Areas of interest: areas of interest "Transportation stations"
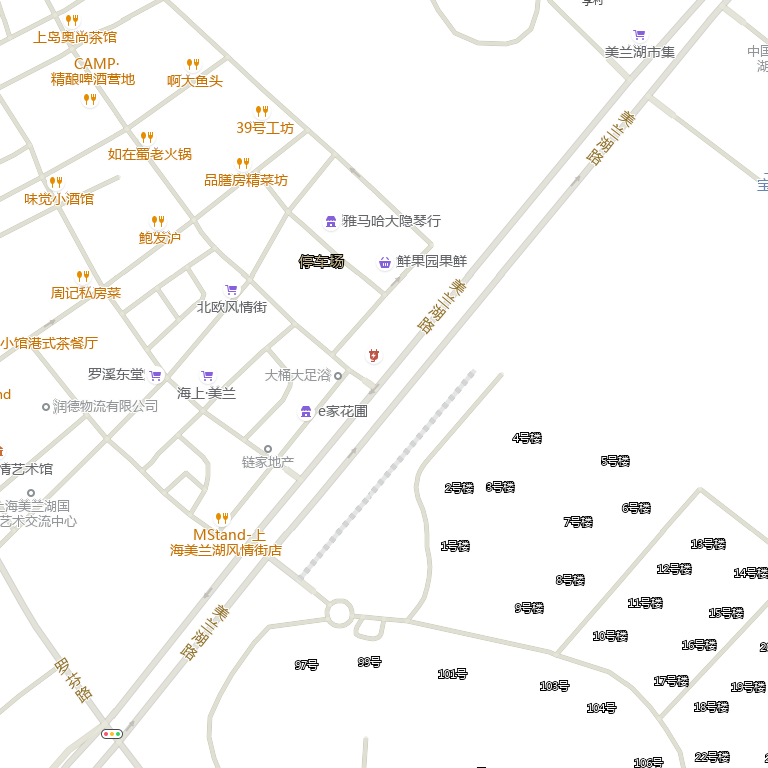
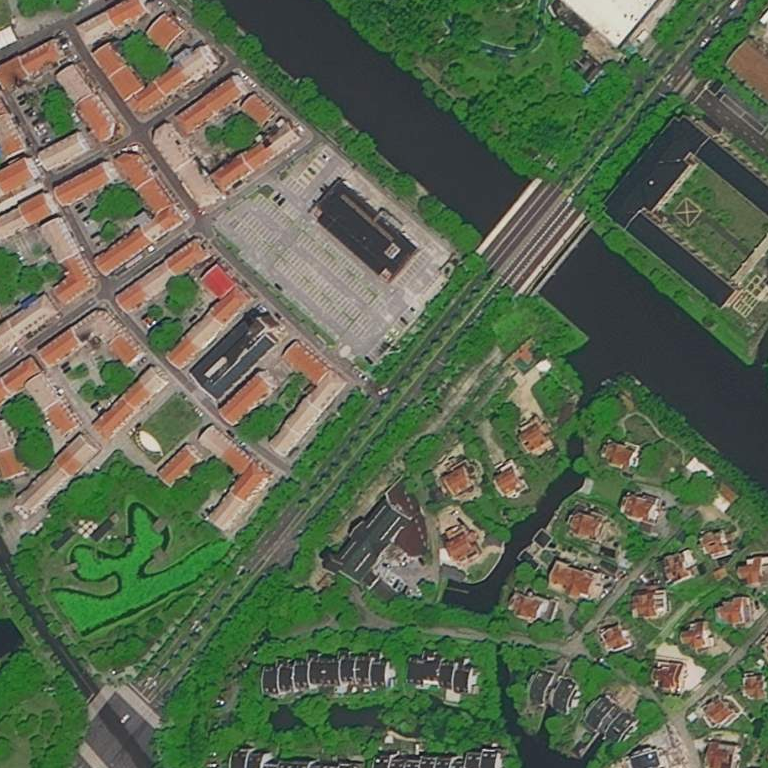